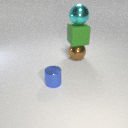
large brown metal sphere below large green rubber cube